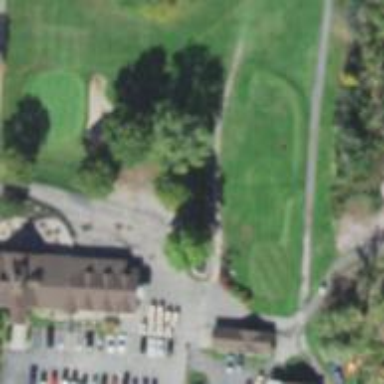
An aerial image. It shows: Path designated for golf carts.